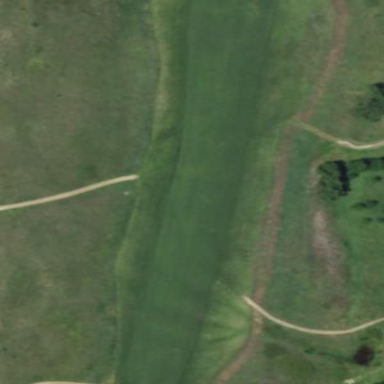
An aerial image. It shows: Grassy area designated as golf fairway.